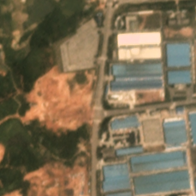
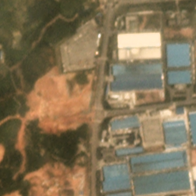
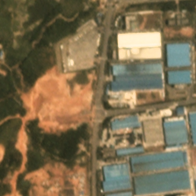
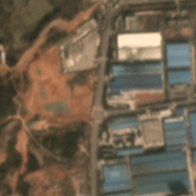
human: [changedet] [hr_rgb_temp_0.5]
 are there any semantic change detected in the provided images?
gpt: A path is paved in forest and trees are removed .

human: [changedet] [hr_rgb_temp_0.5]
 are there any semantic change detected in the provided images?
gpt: The road is constructed by removing trees and some clear land appeared .

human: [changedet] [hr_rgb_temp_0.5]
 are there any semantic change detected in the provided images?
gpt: Trees are replaced by paved path and clear land .

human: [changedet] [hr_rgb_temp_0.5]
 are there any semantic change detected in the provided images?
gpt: A road is built connecting the main road between trees.

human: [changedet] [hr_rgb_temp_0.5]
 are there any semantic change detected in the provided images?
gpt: Some trees are removed and a road intersecting the main road is built in trees .